Question: i want to align the title of my app to the center of my actionbar always.it must be responsive ie it must be aligned to center respective of the screen size.how can it be possible? i tried by creating layout folders and designing it for several screen sizes and adjust padding left and right for each screen sizes but it is not aligning to center.can anyone find me a solution??
'''
<RelativeLayout xmlns:android="http://schemas.android.com/apk/res/android"
android:layout_width="match_parent"
android:layout_height="wrap_content" >
<TextView
android:id="@+id/textView1"
android:layout_width="wrap_content"
android:layout_height="wrap_content"
android:padding="5dp"
android:shadowColor="@android:color/black"
android:layout_centerInParent="true"
android:shadowRadius="1"
android:text="Title"
android:textColor="#000010"
android:textSize="20sp"
android:textStyle="bold" />
'''
javacode for actionbar
'''
View mActionBarView = getLayoutInflater().inflate(R.layout.mynewaction, null);
final android.app.ActionBar actionBar = getActionBar();
actionBar.setDisplayShowHomeEnabled(false);
getActionBar().setIcon(new ColorDrawable(getResources().getColor(android.R.color.transparent)));
actionBar.setCustomView(mActionBarView);
actionBar.setDisplayOptions(ActionBar.DISPLAY_SHOW_CUSTOM);
actionBar.setBackgroundDrawable(getResources().getDrawable(R.drawable.gradientwhite));
'''
also i have created folders layout-sw320dp,layout-sw480dp,layout-sw600dp,layout-sw720dp
this is the screenshot i get

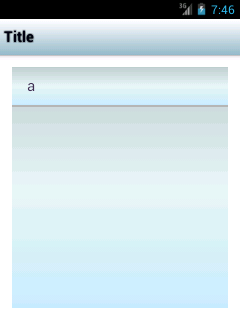
Answer: '''
<RelativeLayout xmlns:android="http://schemas.android.com/apk/res/android"
android:layout_width="match_parent"
android:layout_height="wrap_content" >
<TextView
android:id="@+id/textView1"
android:layout_width="wrap_content"
android:layout_height="wrap_content"
android:padding="5dp"
android:shadowColor="@android:color/black"
android:layout_centerInParent="true"
android:shadowRadius="1"
android:text="Title"
android:textColor="#000010"
android:textSize="20sp"
android:textStyle="bold" />
</RelativeLayout>
'''
Try this. Hope it helps.